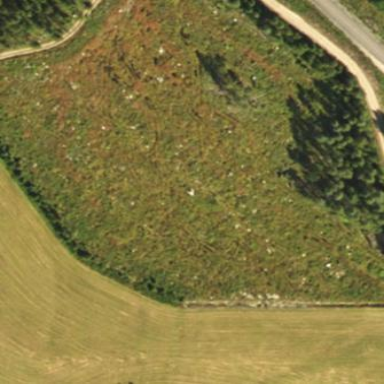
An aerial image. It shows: Clearcut man-made area surrounded by scrub vegetation.